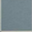
Piece: xx